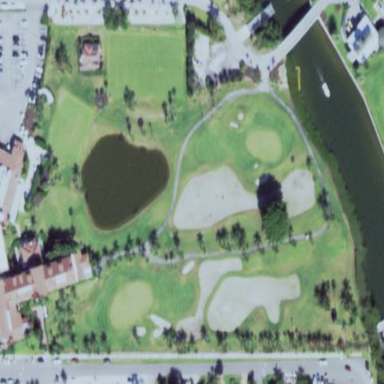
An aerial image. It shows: Area with grass used as rough in golf course.